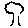
Label: tree